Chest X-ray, AP view. Patient: 28 years old, sex F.
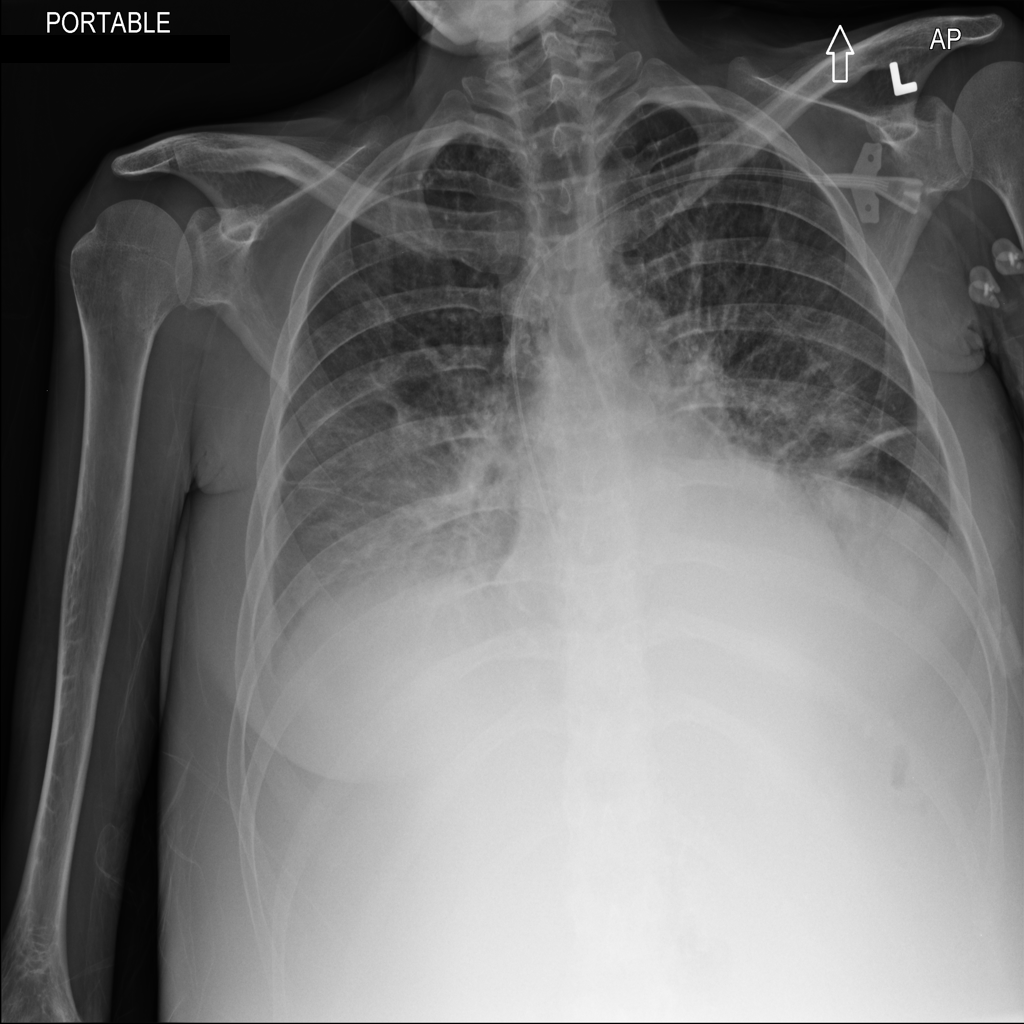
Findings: Atelectasis, Pleural_Thickening